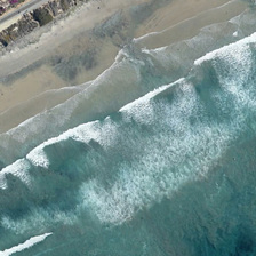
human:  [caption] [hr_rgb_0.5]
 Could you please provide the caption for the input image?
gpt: the beach between the freeway and the blue sea .

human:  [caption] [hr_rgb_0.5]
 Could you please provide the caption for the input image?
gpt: There are rocks and a road along the coast.

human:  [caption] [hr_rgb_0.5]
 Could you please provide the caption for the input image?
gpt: white spoondrift of the blue water pats the beach .

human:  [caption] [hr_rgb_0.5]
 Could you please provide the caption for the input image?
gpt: There are rocks and roads along the coast.

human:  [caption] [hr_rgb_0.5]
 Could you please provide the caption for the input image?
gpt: white waves in green ocean are near a beach and a road .